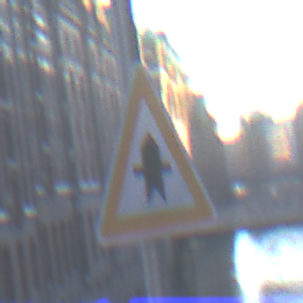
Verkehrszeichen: Vorfahrt
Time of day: SunriseSunset
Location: Outdoor (Urban)
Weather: Clear
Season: NotSpecified
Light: Natural